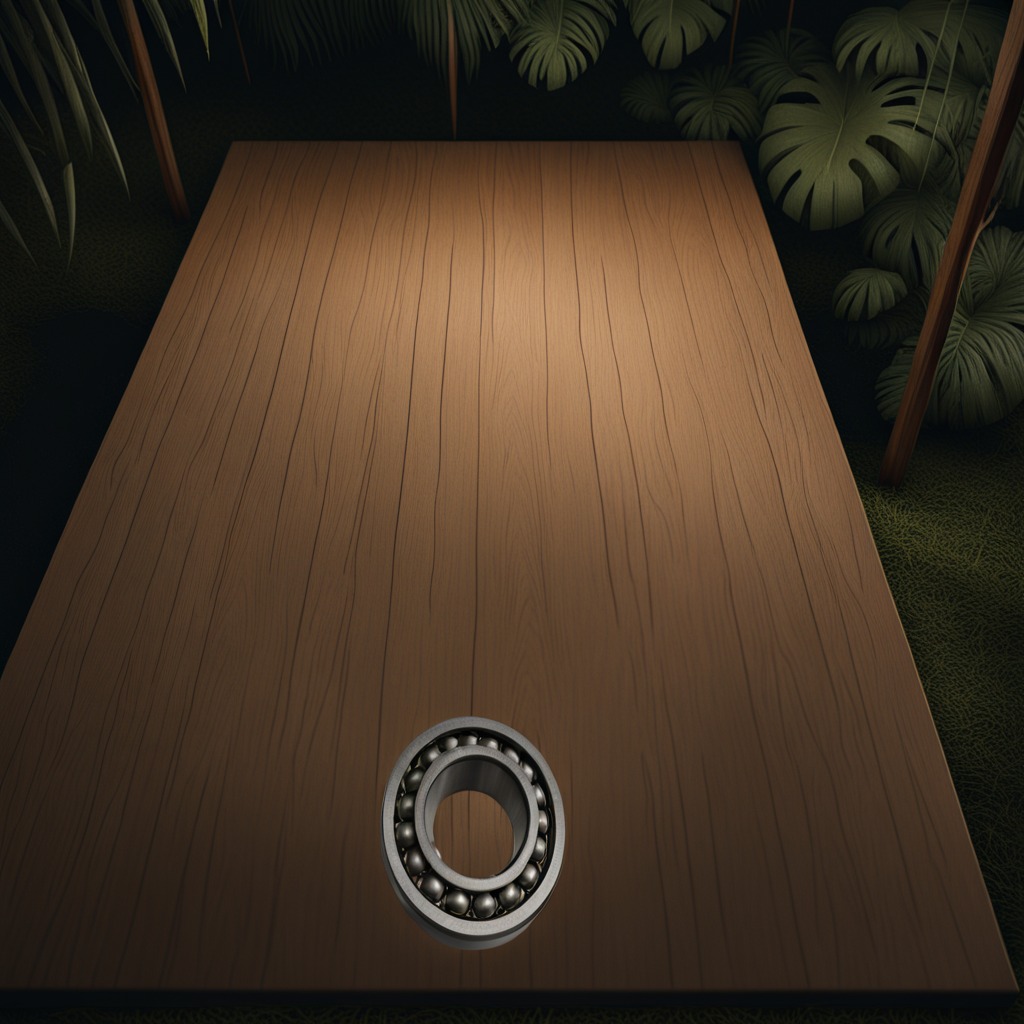
A metal ball bearing is lying on a wooden table inside a jungle field workshop tent at night.